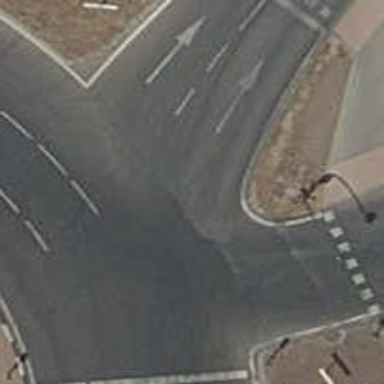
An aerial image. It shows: Roundabout at primary highway.